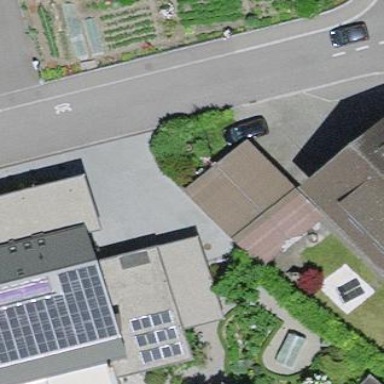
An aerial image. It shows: View of roof of building.